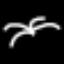
Label: palm tree